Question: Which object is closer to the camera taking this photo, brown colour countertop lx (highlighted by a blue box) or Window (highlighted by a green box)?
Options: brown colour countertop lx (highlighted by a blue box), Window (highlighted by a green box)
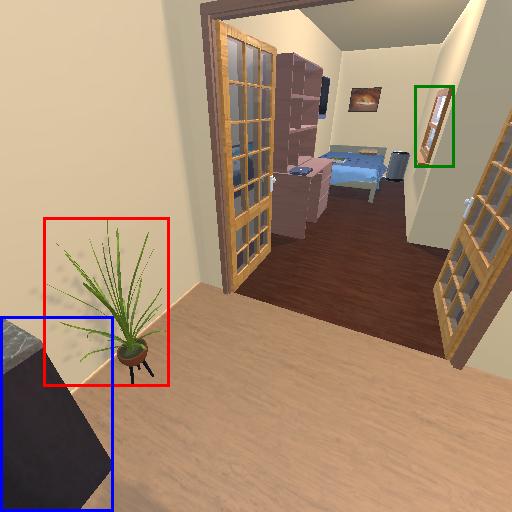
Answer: brown colour countertop lx (highlighted by a blue box)